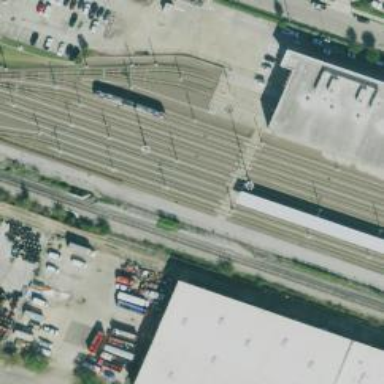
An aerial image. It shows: Light rail yard with electrified contact lines.